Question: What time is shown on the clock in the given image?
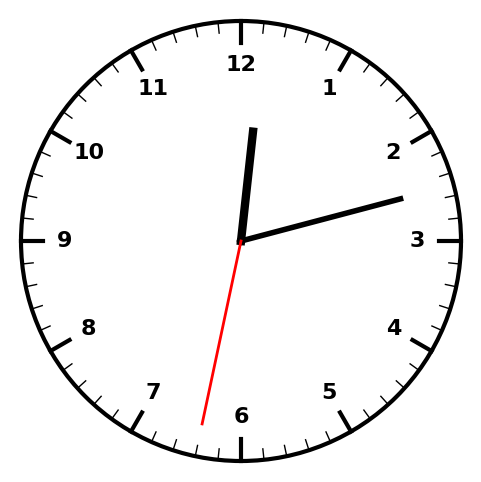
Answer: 12:12:32